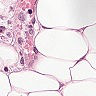
Metastatic tissue present: yes